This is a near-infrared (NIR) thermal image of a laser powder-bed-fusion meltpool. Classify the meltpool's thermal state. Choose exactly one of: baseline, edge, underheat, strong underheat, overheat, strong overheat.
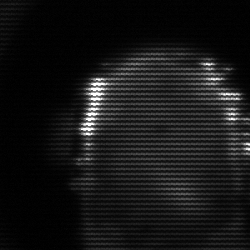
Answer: baseline